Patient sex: M
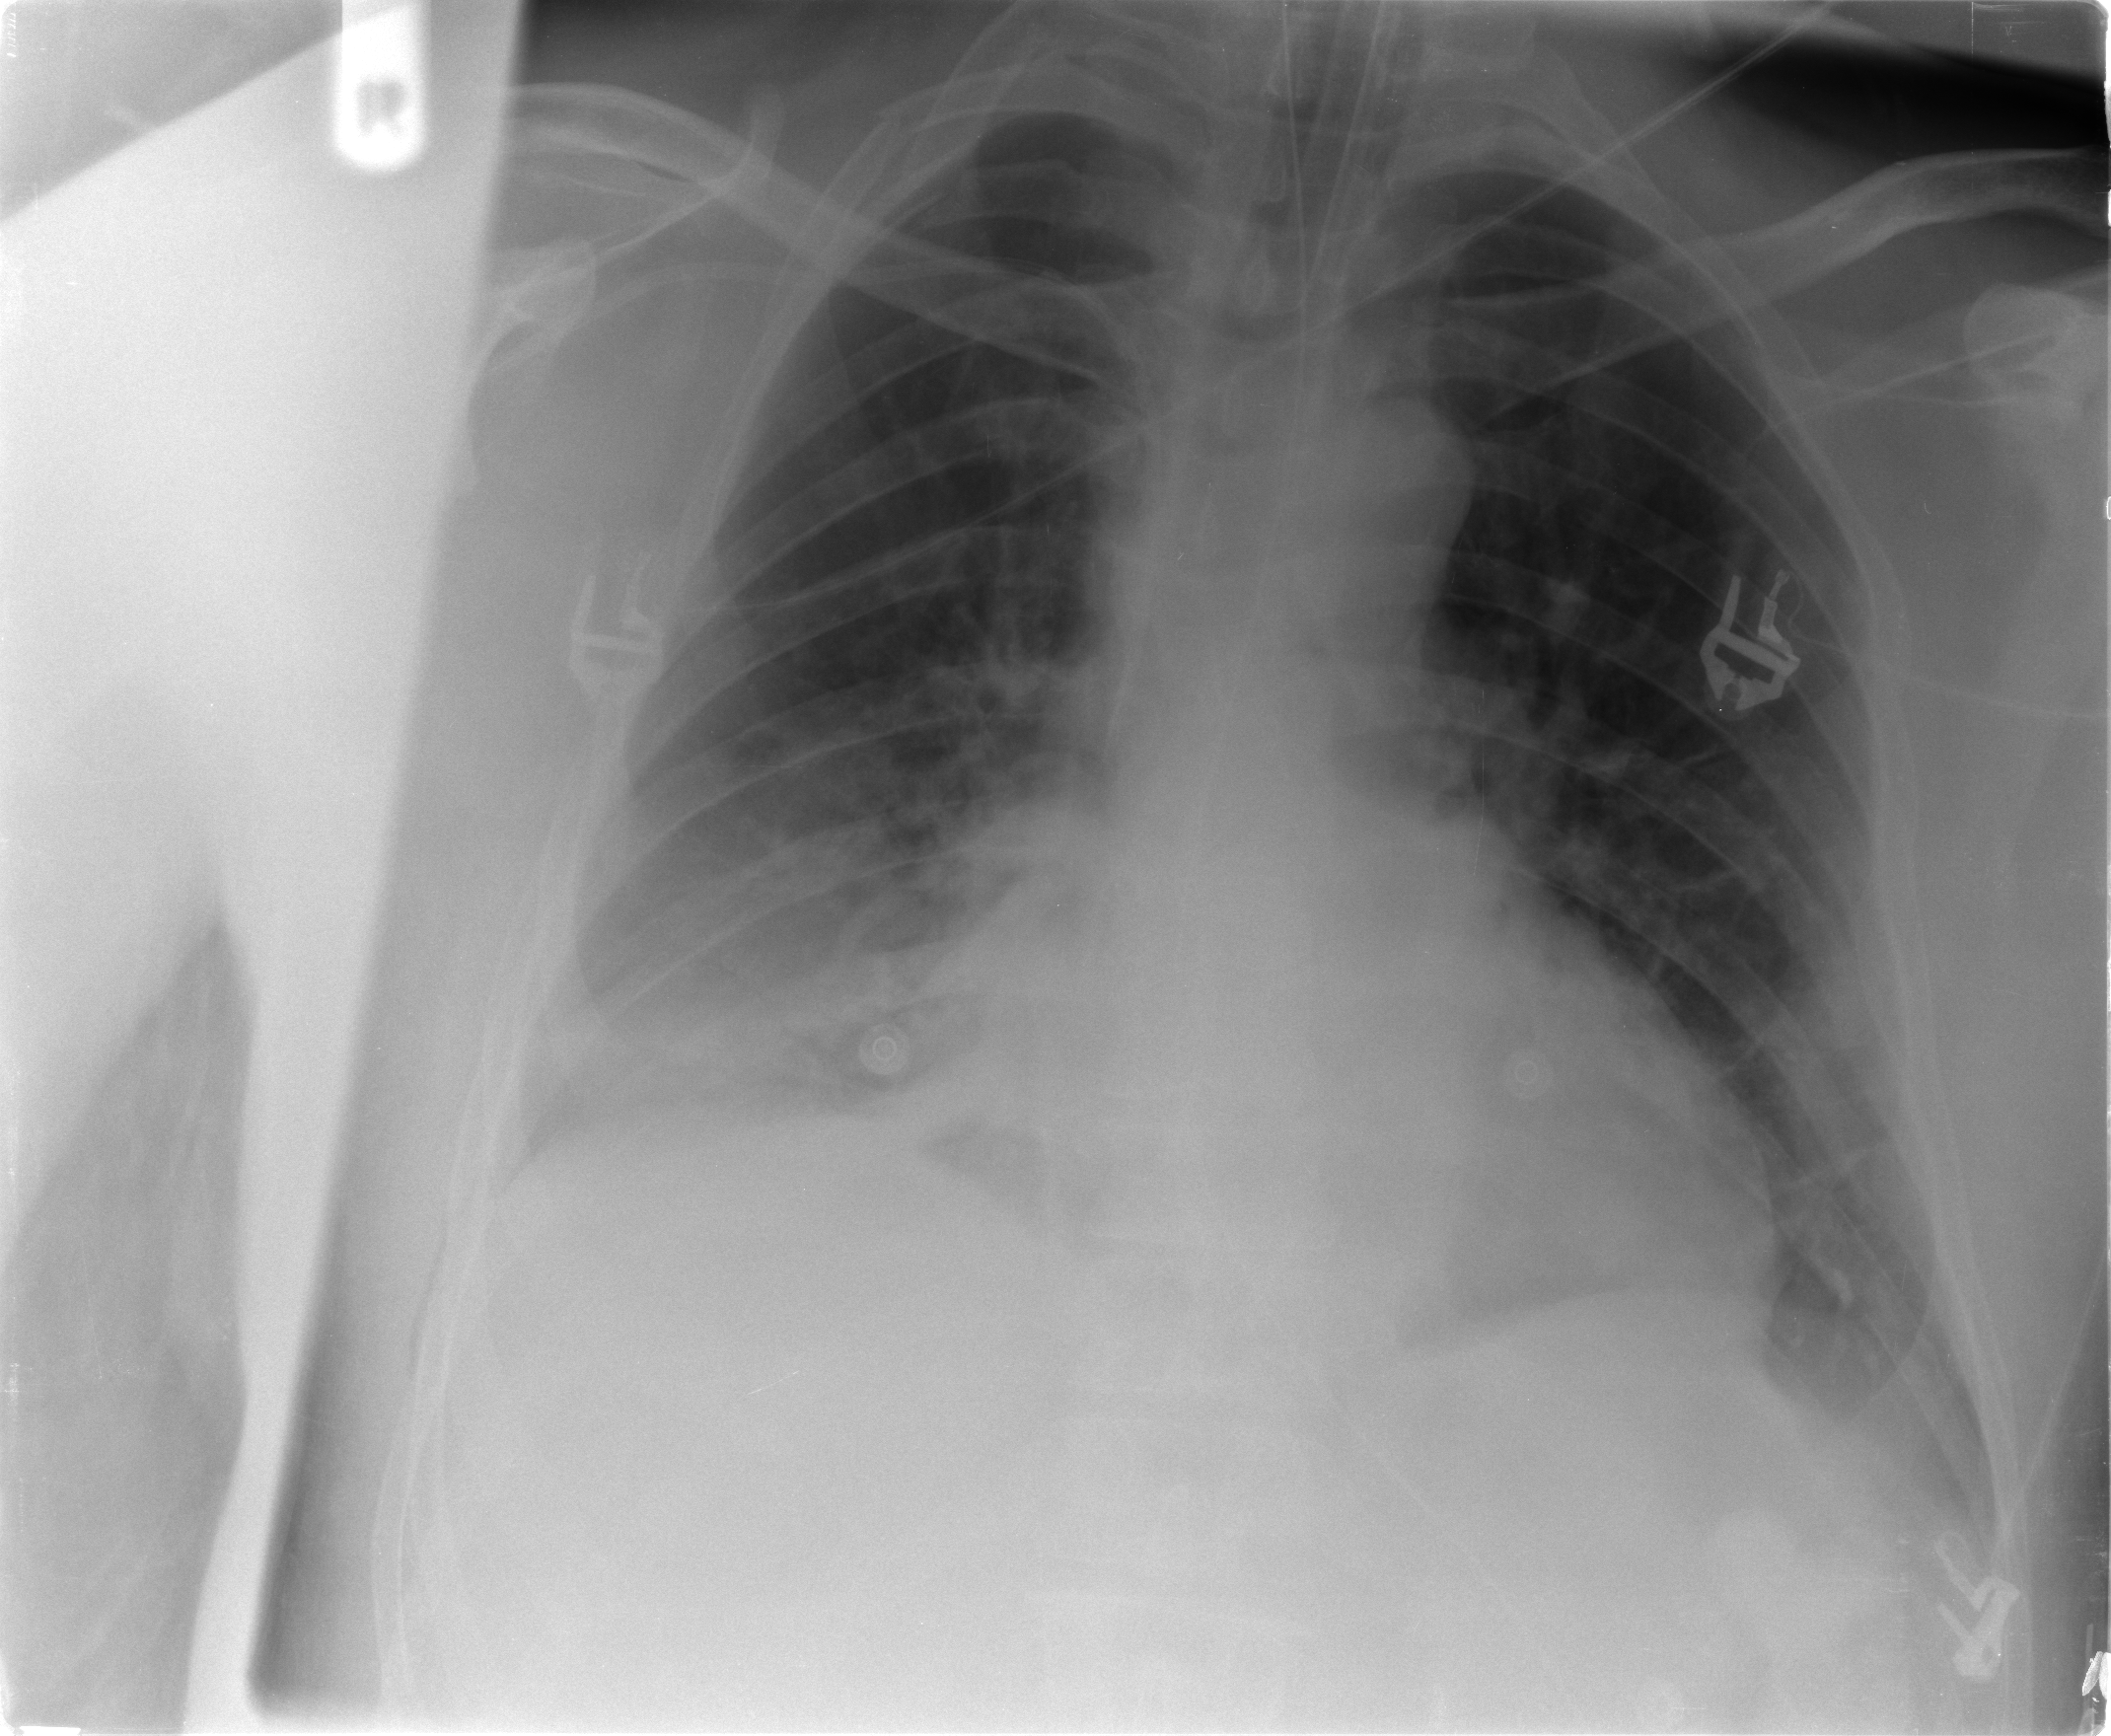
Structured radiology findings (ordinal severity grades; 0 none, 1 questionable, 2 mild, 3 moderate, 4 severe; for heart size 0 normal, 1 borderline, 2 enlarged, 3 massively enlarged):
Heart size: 1
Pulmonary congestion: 1
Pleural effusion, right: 2
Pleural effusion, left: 0
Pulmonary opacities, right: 2
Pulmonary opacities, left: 1
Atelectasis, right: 2
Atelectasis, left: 2